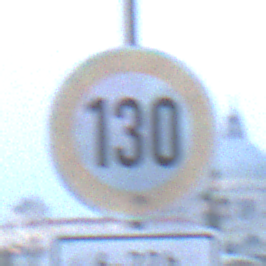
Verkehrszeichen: Geschwindigkeit130
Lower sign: ZeitangabenMitBeschraenkungAufWochentage4
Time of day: Dawn
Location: Outdoor (Urban)
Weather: Clear
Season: NotSpecified
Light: Natural